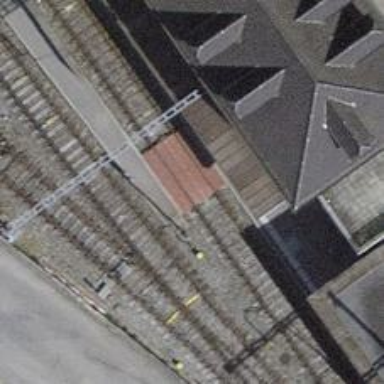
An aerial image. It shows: Crossing for the railway.